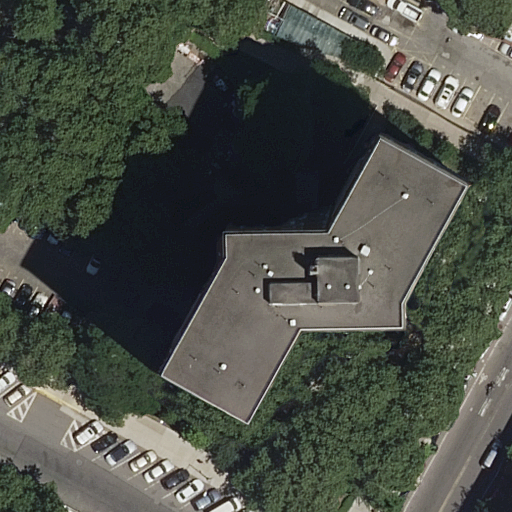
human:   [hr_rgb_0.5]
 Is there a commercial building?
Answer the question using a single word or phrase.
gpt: no

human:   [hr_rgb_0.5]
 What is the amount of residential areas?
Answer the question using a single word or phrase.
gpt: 1

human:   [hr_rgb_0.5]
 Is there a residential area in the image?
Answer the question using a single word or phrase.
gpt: yes

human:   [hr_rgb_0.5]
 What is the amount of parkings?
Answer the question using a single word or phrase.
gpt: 1

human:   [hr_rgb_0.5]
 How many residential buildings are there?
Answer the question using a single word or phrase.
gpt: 2

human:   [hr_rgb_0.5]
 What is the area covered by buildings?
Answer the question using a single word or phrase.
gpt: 1644m2

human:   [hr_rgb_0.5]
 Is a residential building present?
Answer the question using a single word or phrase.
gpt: yes

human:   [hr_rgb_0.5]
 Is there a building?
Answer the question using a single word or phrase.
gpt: yes

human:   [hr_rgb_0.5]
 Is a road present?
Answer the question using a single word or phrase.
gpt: yes

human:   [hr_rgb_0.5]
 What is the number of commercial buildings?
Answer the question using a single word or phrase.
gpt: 0

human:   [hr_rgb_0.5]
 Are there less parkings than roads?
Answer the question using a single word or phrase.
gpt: yes

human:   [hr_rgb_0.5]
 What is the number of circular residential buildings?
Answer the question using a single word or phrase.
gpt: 0

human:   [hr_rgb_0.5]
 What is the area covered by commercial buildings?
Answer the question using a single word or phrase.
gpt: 0m2

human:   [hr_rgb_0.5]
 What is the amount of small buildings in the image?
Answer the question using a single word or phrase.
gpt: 0

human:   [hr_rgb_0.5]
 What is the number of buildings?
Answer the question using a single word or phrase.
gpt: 2

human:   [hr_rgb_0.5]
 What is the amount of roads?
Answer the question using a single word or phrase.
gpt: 4

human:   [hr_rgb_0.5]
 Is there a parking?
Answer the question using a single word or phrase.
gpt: yes

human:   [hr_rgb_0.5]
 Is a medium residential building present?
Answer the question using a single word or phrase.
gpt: yes

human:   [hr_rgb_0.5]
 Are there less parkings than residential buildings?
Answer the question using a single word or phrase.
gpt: yes

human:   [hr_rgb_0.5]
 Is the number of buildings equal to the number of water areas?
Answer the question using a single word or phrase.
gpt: no

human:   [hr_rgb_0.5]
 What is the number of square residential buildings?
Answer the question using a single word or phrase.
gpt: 0

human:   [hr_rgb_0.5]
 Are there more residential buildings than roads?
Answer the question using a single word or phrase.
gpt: no

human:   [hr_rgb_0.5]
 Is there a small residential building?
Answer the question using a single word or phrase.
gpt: no

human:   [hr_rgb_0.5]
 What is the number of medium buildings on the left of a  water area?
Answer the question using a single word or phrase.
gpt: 0

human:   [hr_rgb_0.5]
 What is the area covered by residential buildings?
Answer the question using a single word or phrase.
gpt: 1644m2

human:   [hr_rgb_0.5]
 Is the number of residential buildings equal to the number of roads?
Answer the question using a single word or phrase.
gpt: no

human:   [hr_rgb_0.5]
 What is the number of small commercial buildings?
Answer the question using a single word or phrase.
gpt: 0

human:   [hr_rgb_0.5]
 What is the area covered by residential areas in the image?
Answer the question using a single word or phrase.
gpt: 194m2

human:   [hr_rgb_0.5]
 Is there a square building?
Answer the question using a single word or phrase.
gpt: no

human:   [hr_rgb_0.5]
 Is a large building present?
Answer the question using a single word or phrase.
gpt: yes

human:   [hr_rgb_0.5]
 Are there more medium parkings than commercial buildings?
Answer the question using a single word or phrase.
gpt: yes

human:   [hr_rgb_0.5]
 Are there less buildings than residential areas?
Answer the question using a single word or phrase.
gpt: no

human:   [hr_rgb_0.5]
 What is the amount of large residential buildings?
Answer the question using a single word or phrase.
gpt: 1

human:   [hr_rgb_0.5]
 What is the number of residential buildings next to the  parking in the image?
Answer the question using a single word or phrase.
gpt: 2

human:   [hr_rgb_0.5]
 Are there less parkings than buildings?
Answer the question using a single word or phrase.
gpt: yes

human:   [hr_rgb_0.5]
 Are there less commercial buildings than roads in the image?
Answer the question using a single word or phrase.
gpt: yes

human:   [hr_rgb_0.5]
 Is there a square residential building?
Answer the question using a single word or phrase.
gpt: no

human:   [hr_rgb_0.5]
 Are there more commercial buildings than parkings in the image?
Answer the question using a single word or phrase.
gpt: no

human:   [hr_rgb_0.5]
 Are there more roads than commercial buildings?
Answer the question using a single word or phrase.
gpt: yes

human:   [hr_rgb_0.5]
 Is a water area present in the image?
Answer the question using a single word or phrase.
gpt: no

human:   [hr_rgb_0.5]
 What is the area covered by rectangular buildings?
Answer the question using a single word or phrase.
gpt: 195m2

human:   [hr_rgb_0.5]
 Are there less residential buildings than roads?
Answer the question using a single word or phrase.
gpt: yes

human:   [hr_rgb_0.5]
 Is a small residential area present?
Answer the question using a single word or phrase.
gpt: no

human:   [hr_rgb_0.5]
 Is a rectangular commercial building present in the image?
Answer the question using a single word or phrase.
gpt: no

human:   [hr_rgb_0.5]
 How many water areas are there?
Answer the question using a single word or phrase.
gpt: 0

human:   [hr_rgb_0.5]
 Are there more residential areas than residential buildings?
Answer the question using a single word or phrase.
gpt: no

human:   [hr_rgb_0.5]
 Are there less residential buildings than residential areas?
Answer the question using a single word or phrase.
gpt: no

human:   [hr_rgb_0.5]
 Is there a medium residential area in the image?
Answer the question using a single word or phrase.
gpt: yes

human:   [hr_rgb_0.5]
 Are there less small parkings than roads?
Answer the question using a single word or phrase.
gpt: yes

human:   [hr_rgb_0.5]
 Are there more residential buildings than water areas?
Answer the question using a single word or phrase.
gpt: yes

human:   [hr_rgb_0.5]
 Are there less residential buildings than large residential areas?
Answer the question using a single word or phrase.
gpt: no

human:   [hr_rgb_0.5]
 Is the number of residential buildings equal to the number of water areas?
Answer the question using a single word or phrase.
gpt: no

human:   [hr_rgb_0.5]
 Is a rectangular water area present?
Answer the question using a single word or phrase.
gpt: no

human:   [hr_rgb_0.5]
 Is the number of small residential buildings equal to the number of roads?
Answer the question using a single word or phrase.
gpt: no

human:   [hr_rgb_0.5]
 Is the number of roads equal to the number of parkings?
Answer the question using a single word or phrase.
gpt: no

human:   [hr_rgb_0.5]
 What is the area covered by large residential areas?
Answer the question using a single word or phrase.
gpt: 0m2

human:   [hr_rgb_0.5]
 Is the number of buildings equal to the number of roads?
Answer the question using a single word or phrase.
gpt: no

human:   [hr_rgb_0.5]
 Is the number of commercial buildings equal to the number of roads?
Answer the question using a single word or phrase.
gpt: no

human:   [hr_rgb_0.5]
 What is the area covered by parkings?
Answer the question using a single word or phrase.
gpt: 163m2

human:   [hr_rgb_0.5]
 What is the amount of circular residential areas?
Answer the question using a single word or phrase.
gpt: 0

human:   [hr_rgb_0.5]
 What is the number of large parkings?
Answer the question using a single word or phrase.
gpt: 0

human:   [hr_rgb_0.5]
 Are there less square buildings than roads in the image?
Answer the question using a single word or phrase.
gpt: yes

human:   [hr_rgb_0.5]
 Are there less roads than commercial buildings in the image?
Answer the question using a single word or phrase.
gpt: no

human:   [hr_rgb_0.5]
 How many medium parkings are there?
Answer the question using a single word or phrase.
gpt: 1